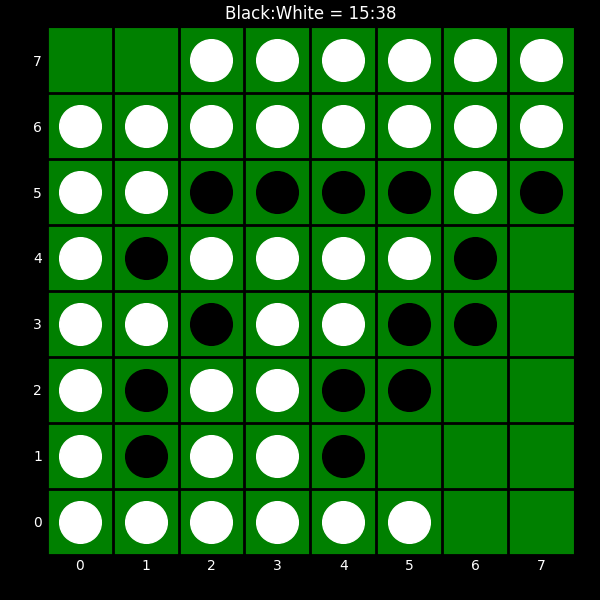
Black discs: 15
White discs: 38